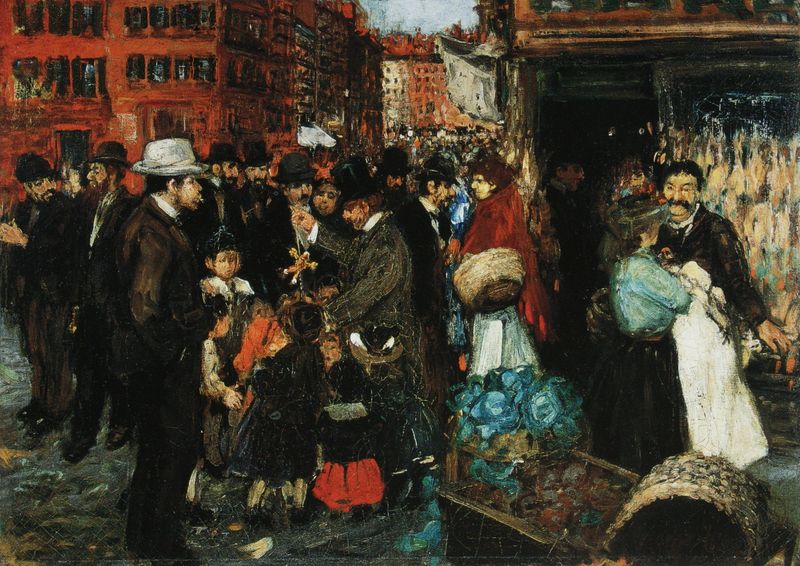
Titel: Hester Street
Künstler: George Luks
Standort: New York (New York)
Institution: The Brooklyn Museum of Art
Schlagwörter: blau, gemälde, gruppe, himmel, mann, weiß, cezanne, frauen, gelb, menschen, ocker, stadt, blumen, braun, bunt, damen, fenster, frankreich, frau, glas, grau, hell, holz, hut, hüte, kleid, männer, paris, pastell, raum, reden, renoir, schaufenster, schmuck, schwarz, strasse, strassenszene, szene, türkis, gebäude, haus, rot, tuch, beige, fest, gespräch, malerei, menge, versammlung, zylinder, anzug, bart, bärte, schnurrbart, architektur, bluse, kleidung, vollbart, öl, häuser, nass, pastos, boden, händler, kind, kinder, chaos, bewegt, hellblau, schürze, farbig, ecke, düster, fassade, fassaden, gasse, geschäft, fahne, hosen, körbe, backstein, enten, amerika, laden, markt, platz, treiben, französisch, wagen, schnäuzer, duktus, spielen, korb, menzel, grossstadt, regen, fleisch, metzger, metzgerei, verkauf, verkäufer, gogh, durcheinander, mäntel, einkaufen, jahrmarkt, stand, einkauf, treffen, geschenk, menschenmenge, waare, rue, zigarette, geschosse, stockwerke, gespräche, hühner, hampelmann, marionette, ware, hünchen, häuserzeile, markttag, stände, farbenfroh, juden, tehen, waren, new york, menschens, attraktion, miethäuser, hausfrauen, krämer, aushängen, bürgerliches leben, diskutierende menschen, marktgeschehen, quirlig, zilinder melone, puppenspieler, nner